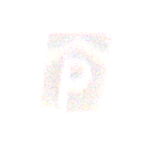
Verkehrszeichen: Parkhaus
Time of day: Dawn
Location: Outdoor (RoadRail)
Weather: Clear
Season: NotSpecified
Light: Natural